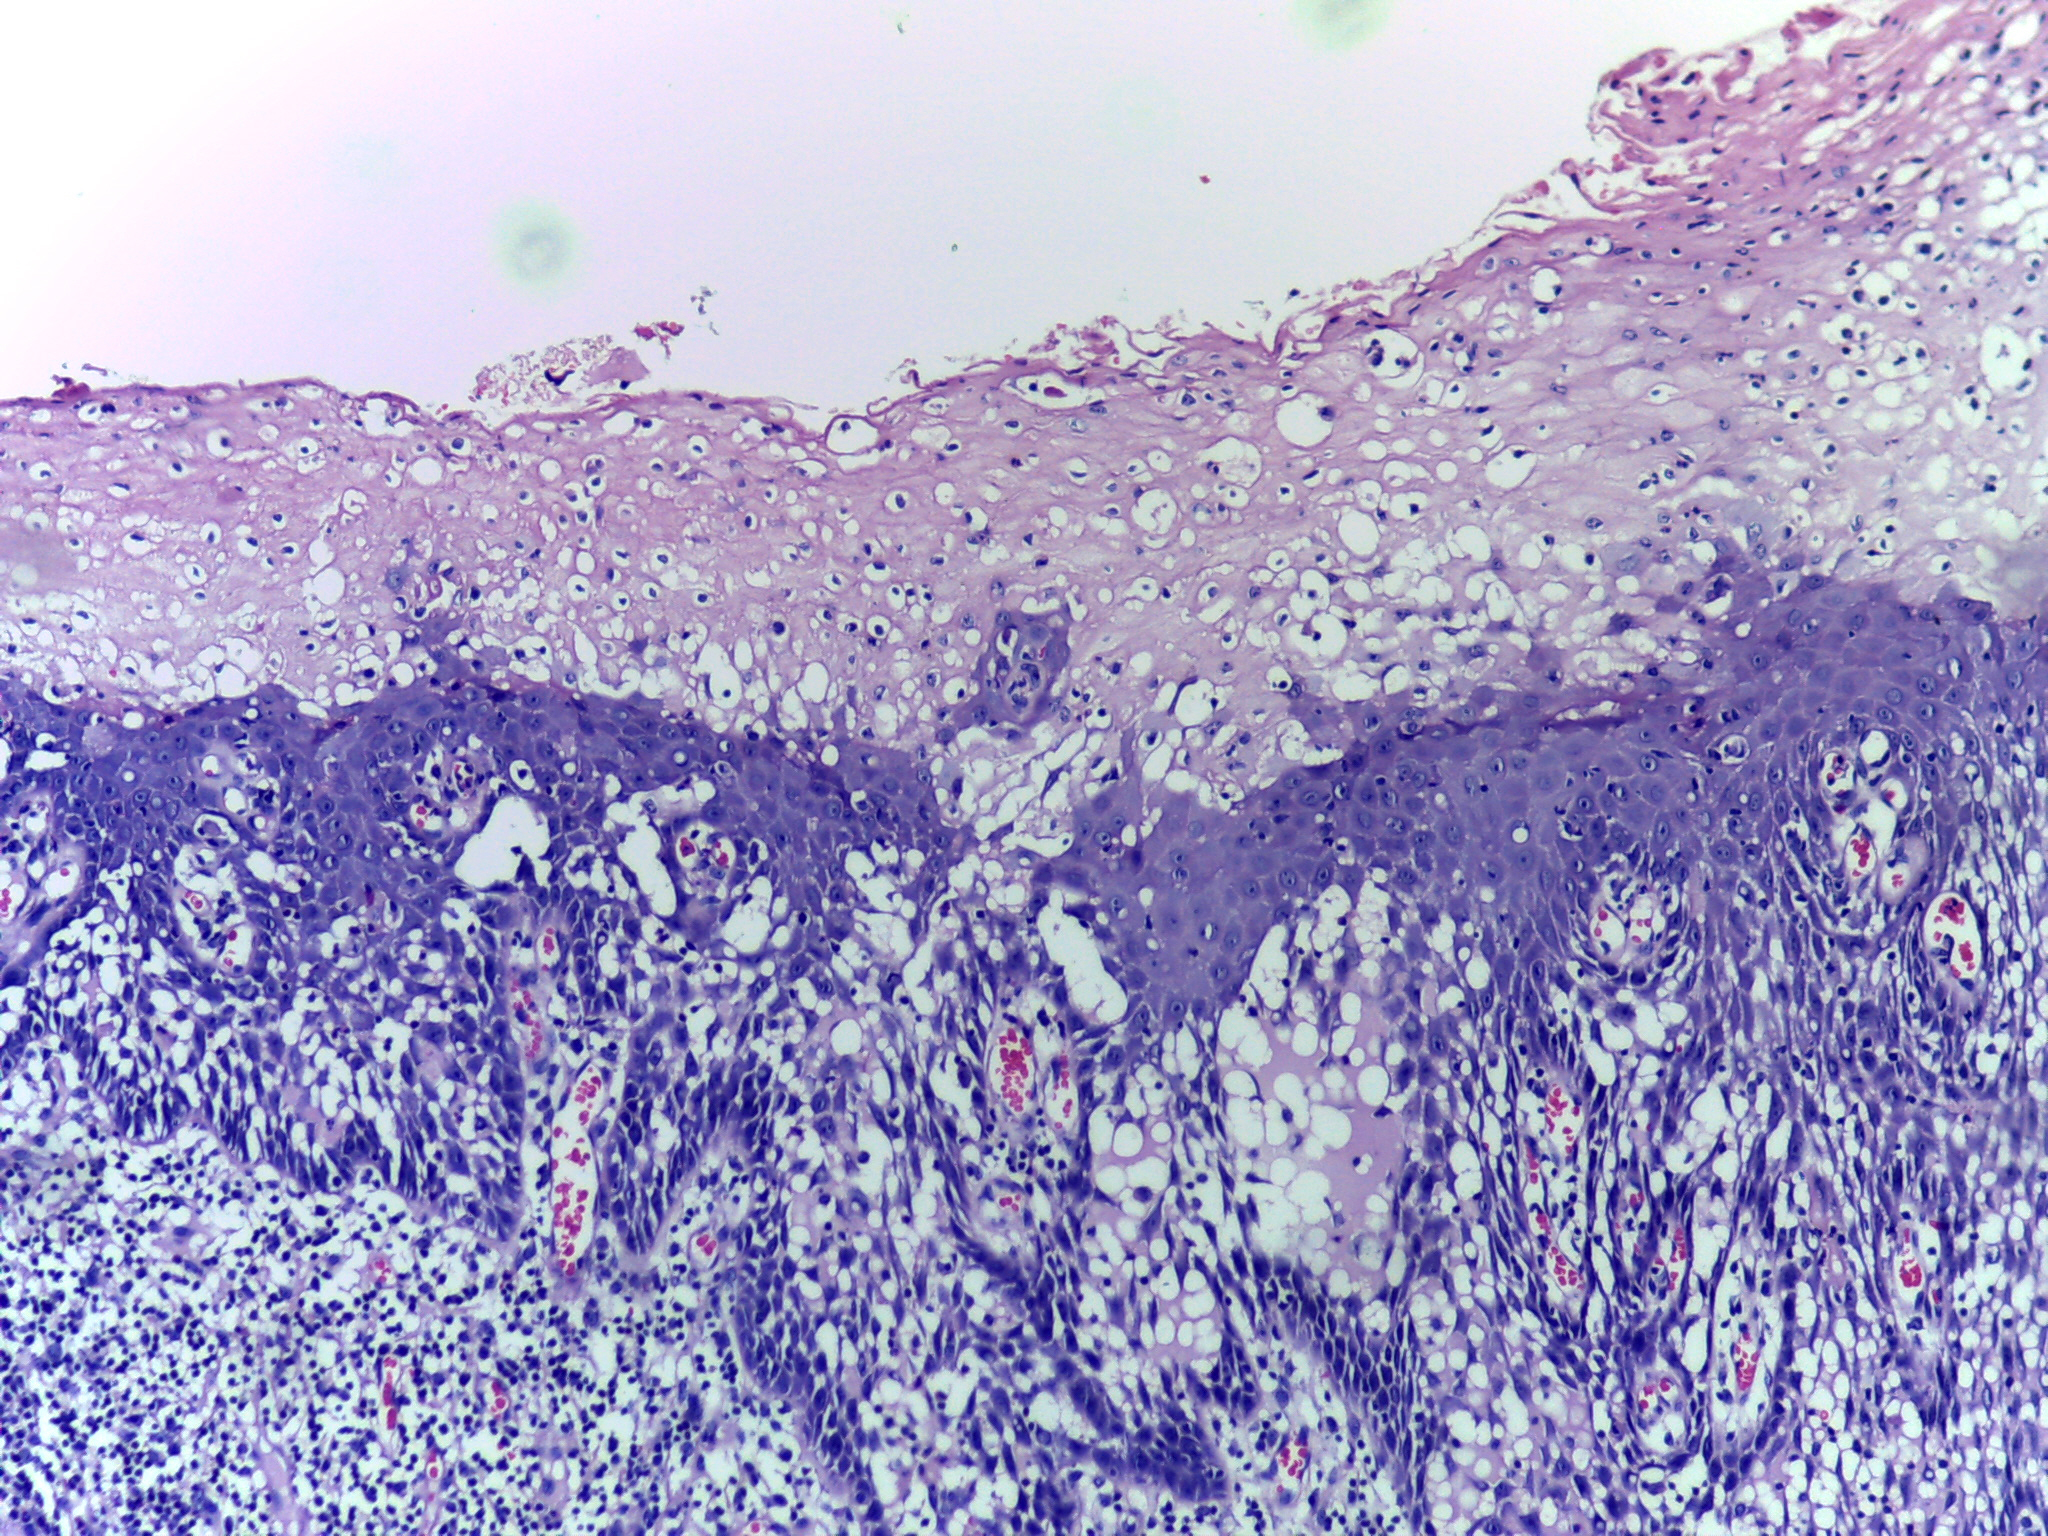
Diagnosis: Normal